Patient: sex F, age 26
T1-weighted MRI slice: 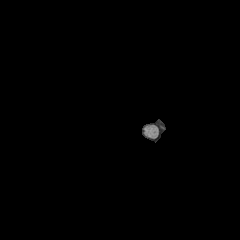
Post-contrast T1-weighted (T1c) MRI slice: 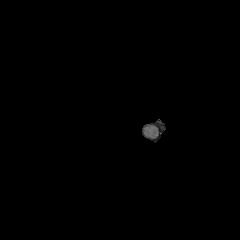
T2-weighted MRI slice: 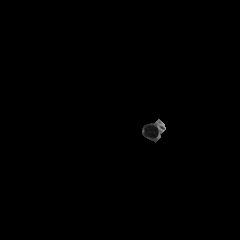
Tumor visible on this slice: no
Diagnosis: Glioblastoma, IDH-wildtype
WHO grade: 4